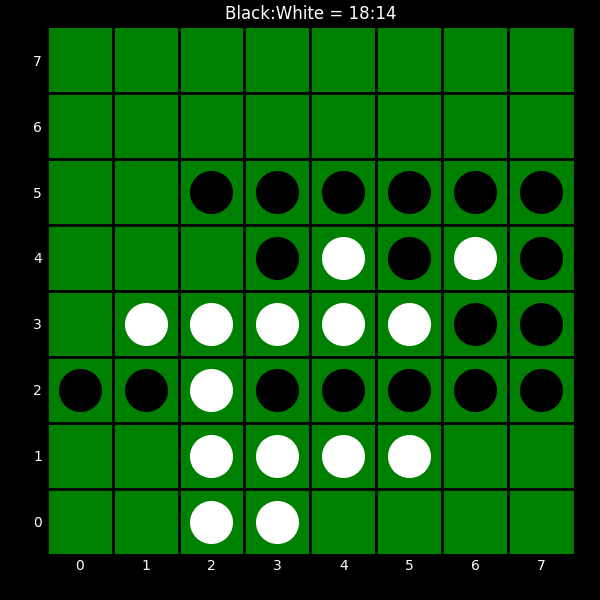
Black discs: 18
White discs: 14